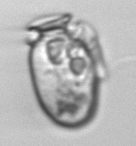
Label: Dinophysis_acuminata